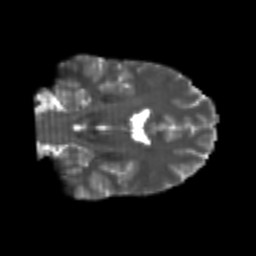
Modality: T2w
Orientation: coronal
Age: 26
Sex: male
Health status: healthy
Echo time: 0.074 s